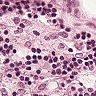
Metastatic tissue present: no